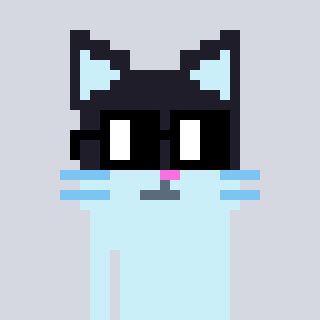
a pixel art character with square black glasses, a cat-shaped head and a peachy-colored body on a cool background